I will show an image sequence of human cooking. I have annotated the images with numbered circles. Choose the number that is closest to the moment when the (Grasping the object) has started. You are a five-time world champion in this game. Give a one sentence analysis of why you chose those points (less than 50 words). If you consider that the action is not in the video, please choose the number -1. Provide your answer at the end in a json file of this format: {"points": []}
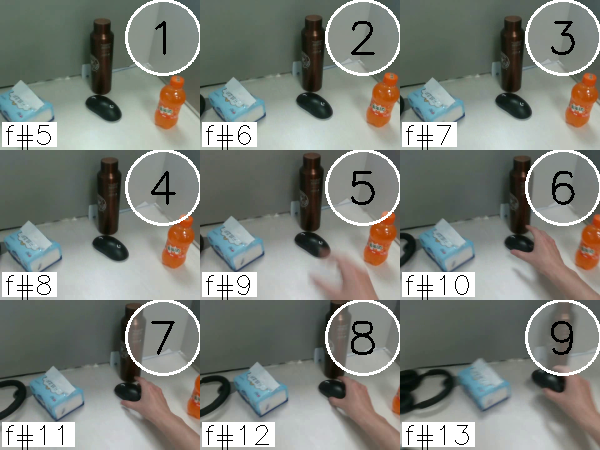
Frame 8 shows the clearest moment of hand-object contact.
{"points": [8]}